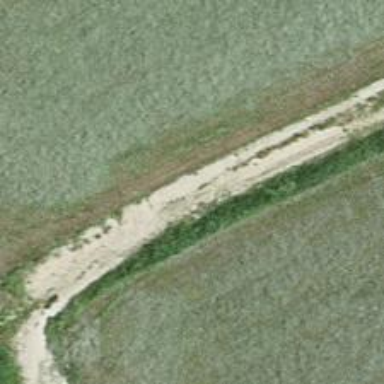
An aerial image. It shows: Track with grade 5 tracktype.